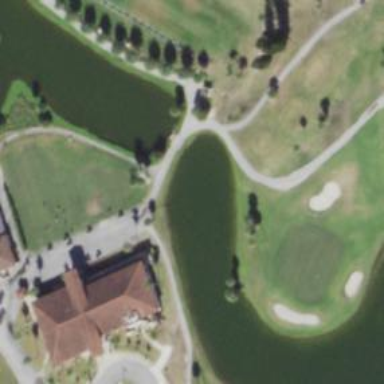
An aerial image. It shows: Path for both roads and golfers.